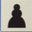
Piece: bP